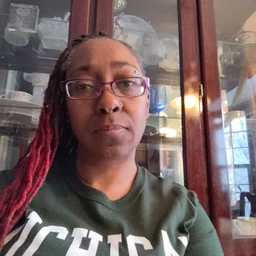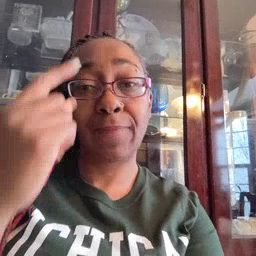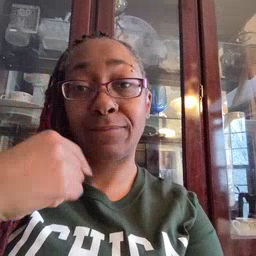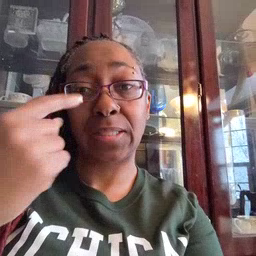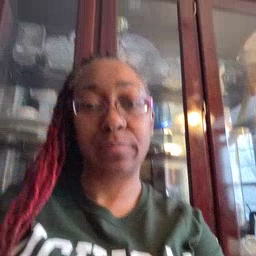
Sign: face